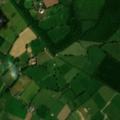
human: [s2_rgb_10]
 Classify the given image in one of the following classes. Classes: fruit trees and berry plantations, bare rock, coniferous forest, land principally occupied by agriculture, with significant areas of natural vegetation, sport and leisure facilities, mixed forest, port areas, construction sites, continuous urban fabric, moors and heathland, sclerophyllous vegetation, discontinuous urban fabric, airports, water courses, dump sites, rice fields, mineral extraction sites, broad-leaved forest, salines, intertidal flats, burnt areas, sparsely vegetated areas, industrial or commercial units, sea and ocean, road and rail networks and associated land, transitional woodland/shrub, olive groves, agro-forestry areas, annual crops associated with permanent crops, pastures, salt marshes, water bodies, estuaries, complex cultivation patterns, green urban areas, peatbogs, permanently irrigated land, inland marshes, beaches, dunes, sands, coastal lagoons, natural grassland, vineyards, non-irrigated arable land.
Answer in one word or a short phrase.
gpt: non-irrigated arable land, pastures, complex cultivation patterns, coniferous forest